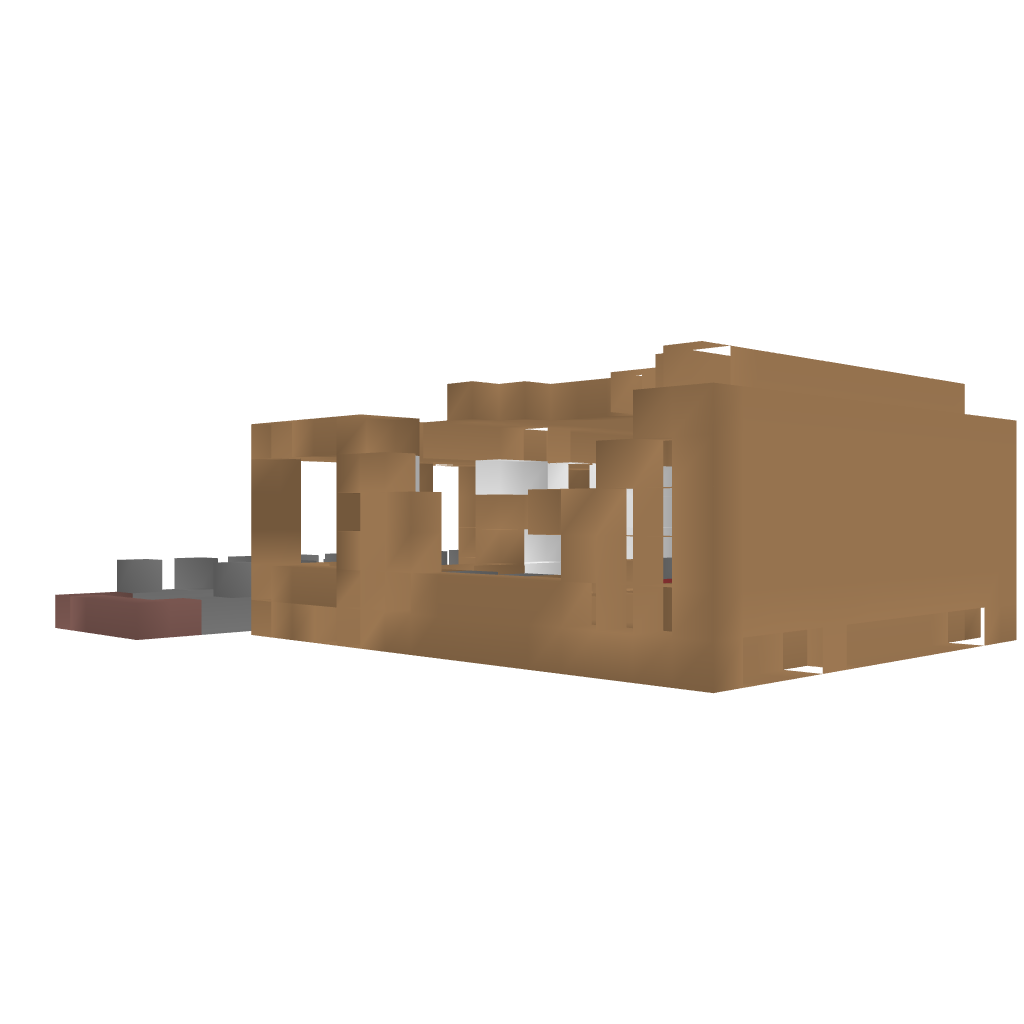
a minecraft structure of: Zombie Survival House wooden block